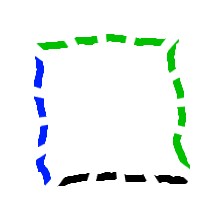
Shape: square